Interaction volume radius: 5 \u00c5
Interaction volume height: 15 \u00c5
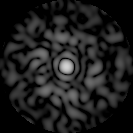
Disorder parameter: 0.8128